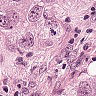
Metastatic tissue present: yes